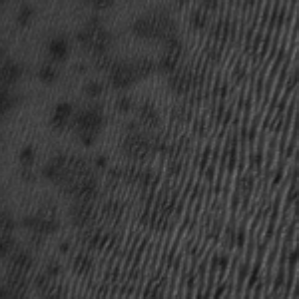
Label: frost